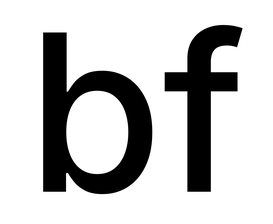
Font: Inter_Medium